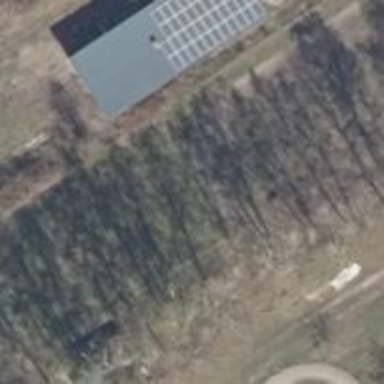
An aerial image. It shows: Shed.